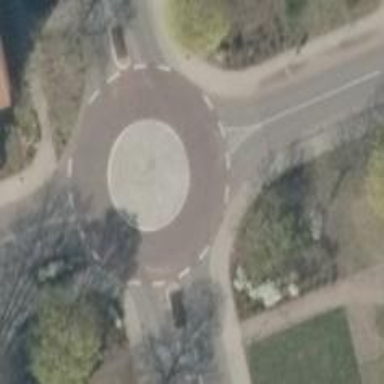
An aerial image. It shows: Residential road with asphalt surface leading to roundabout.